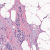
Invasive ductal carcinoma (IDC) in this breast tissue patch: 1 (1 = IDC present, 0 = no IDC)